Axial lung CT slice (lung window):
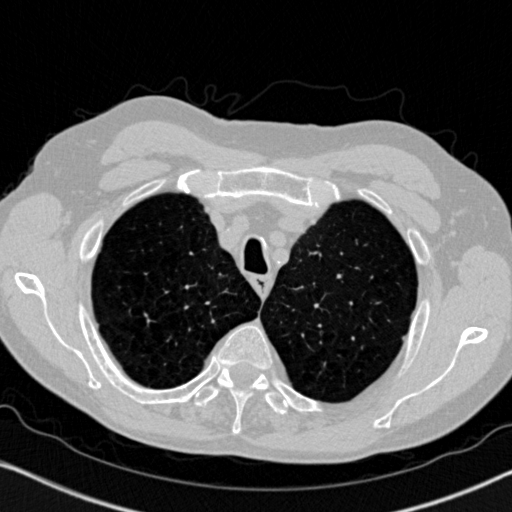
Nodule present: no